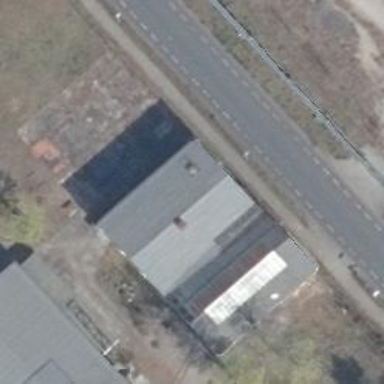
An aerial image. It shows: Building with gabled roof that is colored grey.